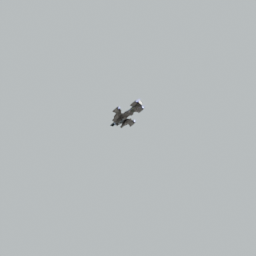
Label: mechanical